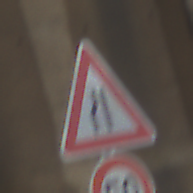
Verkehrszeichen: EinseitigVerengteFahrbahnLinks
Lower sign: Geschwindigkeit50
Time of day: Midday
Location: Roofed (Beach)
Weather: Overcast
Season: NotSpecified
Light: Natural